Question: I have a problem with displaying my gif with a transparent background because when I start this program, my gif shows but all pictures of gif stayed on the canvas. Knows somebody some solution, please?

This is my code:
'''
package zkouska3;
import java.awt.Graphics;
import java.awt.Image;
import java.awt.image.BufferedImage;
import java.io.IOException;
import java.net.URL;
import javax.swing.ImageIcon;
import javax.swing.JFrame;
public class mainl extends JFrame{
private Image TestImage;
private BufferedImage bf;
public static void main(String[] args) {
new mainl();
}
public mainl() {
setSize(500, 500);
imageLoader();
setVisible(true);
}
public void imageLoader() {
try {
TestImage = new ImageIcon(this.getClass().getResource("pandulak.gif")).getImage();
}catch(Exception e) {
}
}
@Override
public void paint(Graphics g){
g.drawImage(TestImage, 0, 0, 300, 300, this);
}
}
'''
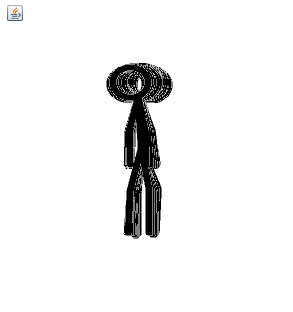
Answer: here another one <URL>
Your gif is 'disposal = 3' that means it needs previous image as it renders incrementally. The problem is the image is with black background and not white ...
Here are the disposals possible:
'''
if (disposal==0) s="no animation";
else if (disposal==1) s="leave image as is";
else if (disposal==2) s="clear with background";
else if (disposal==3) s="restore previous image";
else s="reserved";
'''
When I render it with my decoder it looks like this:
[![capture][1]][1]
So there are 2 possible things at play here:
1. transparency
maybe this should be handled as transparent image with background but even decent image viewer (like FastStone Image Viewer) shows the same thing so I doubt this is the case...
1. extentions
This is the most likely cause. Nowadays WEB browsers (for few years now) depend on undocumented custom made extentions added to GIFs extention packets (and not part of any GIF specs) and ignores the GIF file format completely for some aspects of rendering (like looping). Simply because all of them use the same image lib for decoding GIFs which is simply coded badly (or by design)...
for more info see:
- <URL>
So my guess is the GIF of yours have some extention packet telling brownser to use different disposal method then the one stored in GIF header. So simply your GIF is buggy and only buggy GIF decoder can render it properly ...
So your decoder ignores the background color of GIF hence rendering incorrectly as the incremental render does not work with non black color background ...
And yes those white lines are with gaps ... its not aliasing ...
<URL>